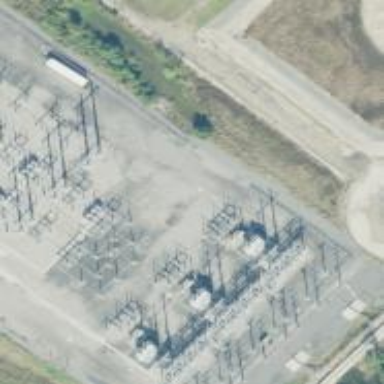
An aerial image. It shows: Switch for power supply.